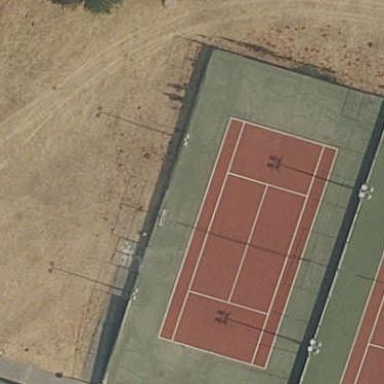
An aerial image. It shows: Tennis court on pitch designated for leisure land.